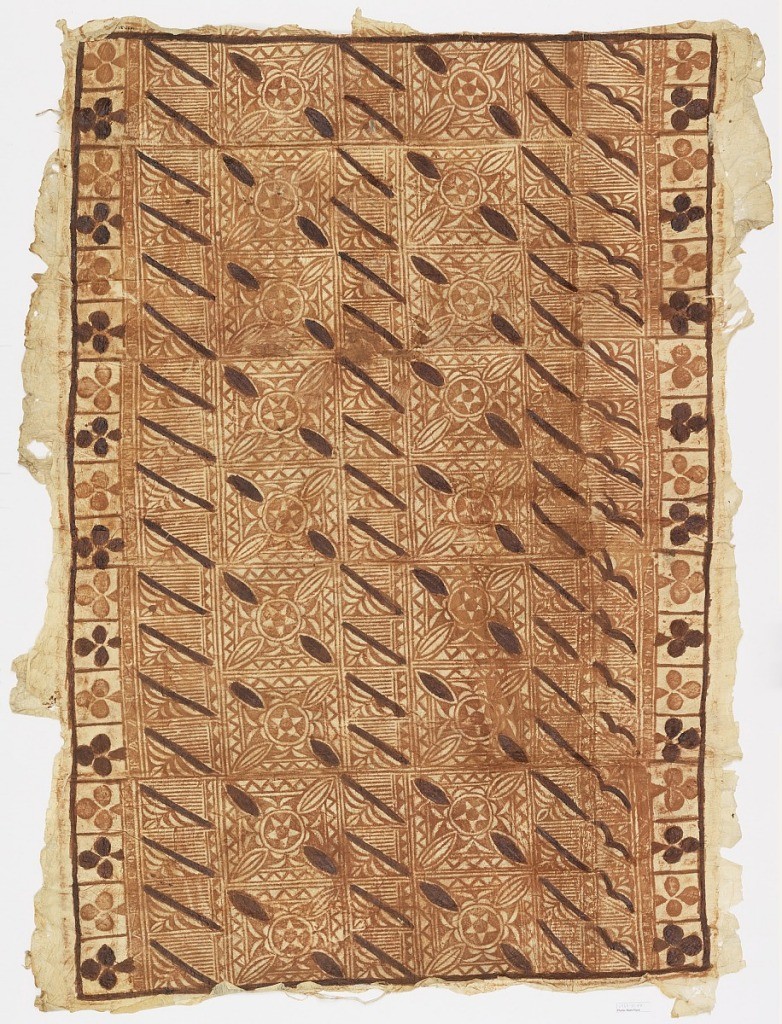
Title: Tapa cloth
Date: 19th century
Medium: paper mulberry bark (Broussonetia papyrifera); tapa Technique: beaten bark fiber, rubbed and hand painted
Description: Oblong panel of tapa cloth with a geometric design painted in two shades of brown. Two long borders have squares enclosing trefoils.